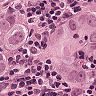
Metastatic tissue present: yes